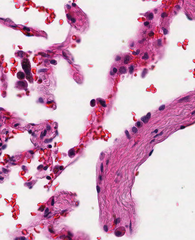
Tumor epithelial tissue: no
Tumor-associated stroma tissue: no
Normal tissue: yes